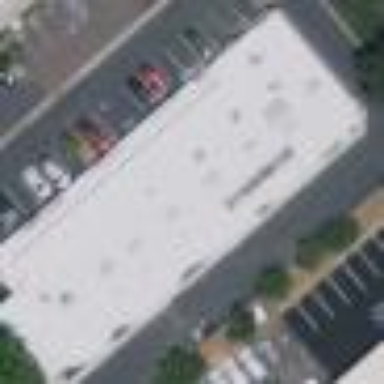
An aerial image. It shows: Industrial building.